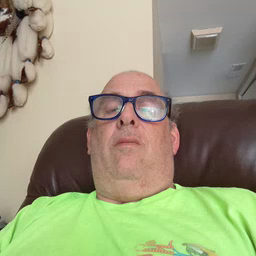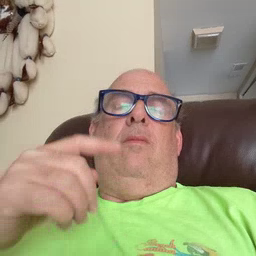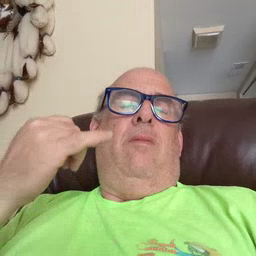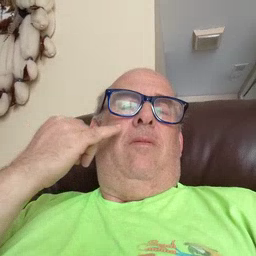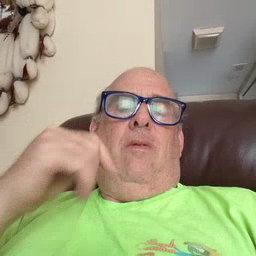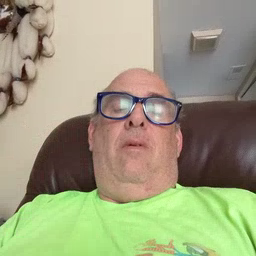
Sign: if